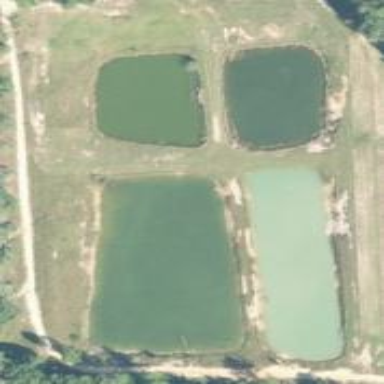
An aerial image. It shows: Area dedicated to aquaculture.